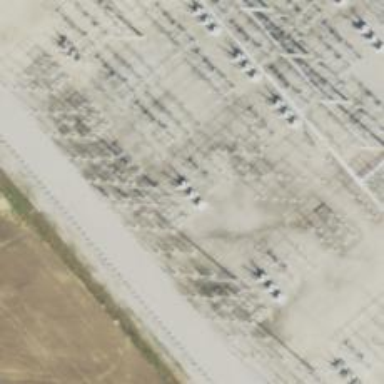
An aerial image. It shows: Switch for power supply.